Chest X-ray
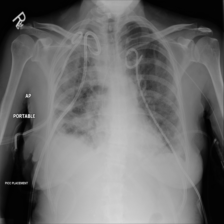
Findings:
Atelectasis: negative
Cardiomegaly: negative
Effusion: negative
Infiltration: negative
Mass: negative
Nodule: negative
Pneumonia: negative
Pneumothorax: negative
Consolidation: negative
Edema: negative
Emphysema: negative
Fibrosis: negative
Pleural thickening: negative
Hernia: negative